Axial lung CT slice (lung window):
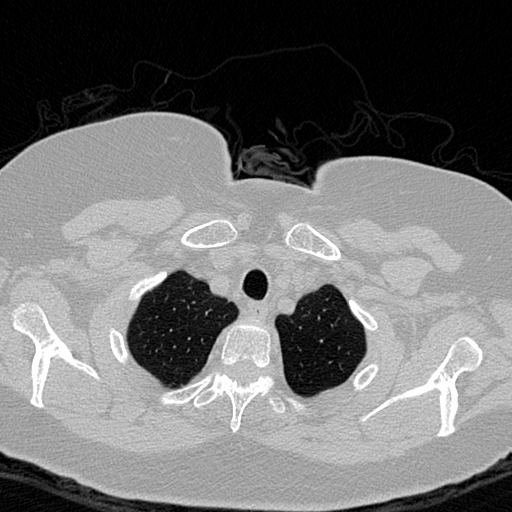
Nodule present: no